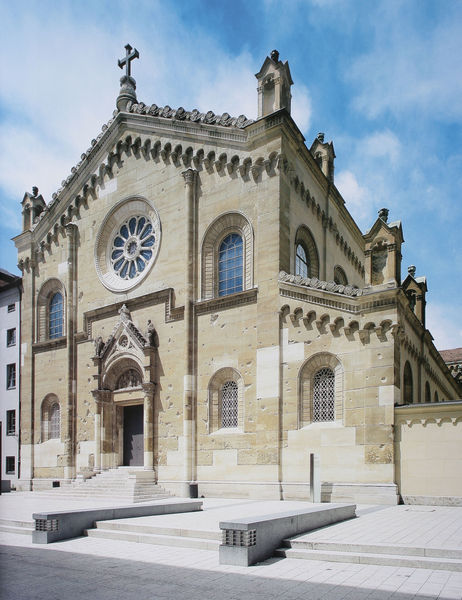
Titel: Die Hauptfassade der Allerheiligenhofkirche nach dem Wiederaufbau
Künstler: Leo von Klenze
Standort: München
Institution: Residenz
Schlagwörter: blau, himmel, weiß, wolken, stadt, fenster, frankreich, glas, grau, hell, marmor, strasse, tür, dach, gebäude, haus, rose, weg, wolke, ornament, architektur, barock, stein, kirche, sonne, front, gotik, kreis, rund, schornstein, ansicht, bogen, fassade, italien, giebel, mauer, tag, rundbogen, treppe, treppen, spitz, runde, verzierung, aufgang, stufen, tor, anbau, foto, fotografie, bögen, eingang, außen, krabbe, eckig, kirch, kreuz, türmchen, türme, münchen, dom, groß, kathedrale, langhaus, rom, fries, portal, mittelschiff, pforte, sandstein, dienst, dienste, dreischiffig, gotisch, rosette, seitenschiff, rundbögen, romanik, hmmel, kapelle, historismus, fotographie, sakralbau, basilika, lisenen, tympanon, pultdach, satteldach, zweigeschossig, romanisch, vorplatz, rundbogenfenster, lisene, thympanon, seitenschiffe, fensterrose, fialen, halbsäulen, neogotik, blendarkaden, kruez, rundbogenfries, kreuzblume, wimperg, fiale, ziergiebel, nebenschiff, tür eingang, anex, ecklisene, rsidenz, verkröpft, wandsäulen, runbögen, prtal, vorgesetzte säulem, sosette